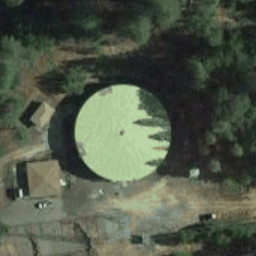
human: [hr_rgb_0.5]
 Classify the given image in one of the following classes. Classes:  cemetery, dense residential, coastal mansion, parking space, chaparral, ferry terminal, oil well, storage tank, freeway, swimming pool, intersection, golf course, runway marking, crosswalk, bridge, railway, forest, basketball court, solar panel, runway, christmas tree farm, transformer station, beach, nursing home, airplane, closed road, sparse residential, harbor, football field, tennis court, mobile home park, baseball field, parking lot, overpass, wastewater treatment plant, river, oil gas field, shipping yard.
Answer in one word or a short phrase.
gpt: storage tank